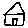
Label: house